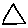
Label: triangle